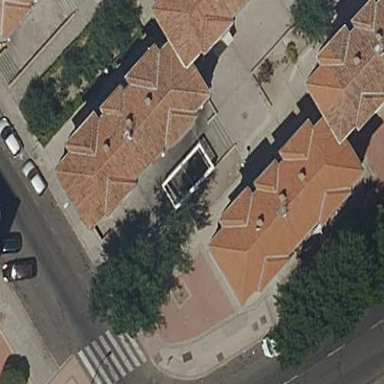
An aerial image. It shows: View of apartment building.